Question: Say I want the answer to this type of 'formula = SUM(startcell:endcell)' but the 'startcell' and 'endcell' components change.
So instead of using 'C1' directly in a formula to represent the value in cell 'C1', I want to be able to use whatever the values are in and 'B1, B2, and B3' to construct something that can represent 'C1' in a formula?
Perhaps a better way to ask the question is, Does Excel have something like Python's 'eval()' ?

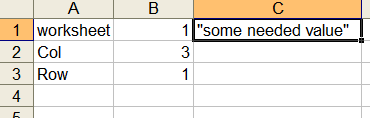
Answer: